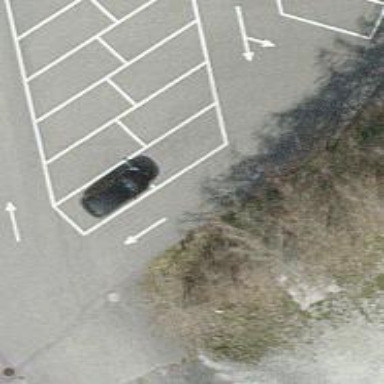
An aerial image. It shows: Road serving as parking aisle.